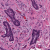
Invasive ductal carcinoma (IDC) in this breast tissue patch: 1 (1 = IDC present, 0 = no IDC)